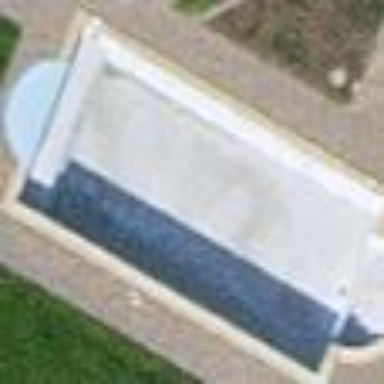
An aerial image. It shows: Swimming pool located in leisure land.